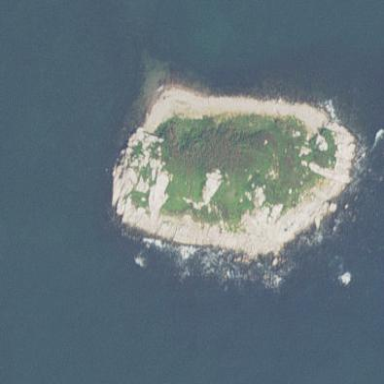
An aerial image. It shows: Islet along the coastline.